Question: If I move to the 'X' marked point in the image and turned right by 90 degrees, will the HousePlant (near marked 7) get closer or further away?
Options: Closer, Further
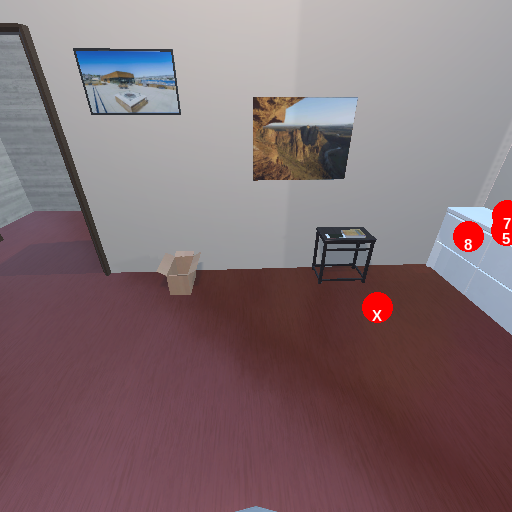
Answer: Closer